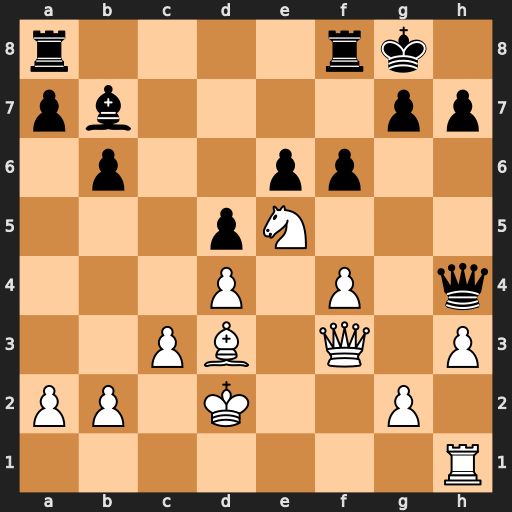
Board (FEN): r4rk1/pb4pp/1p2pp2/3pN3/3P1P1q/2PB1Q1P/PP1K2P1/7R
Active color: w
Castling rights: -
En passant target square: -
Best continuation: g3 fxe5 gxh4